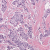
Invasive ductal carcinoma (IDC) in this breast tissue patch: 1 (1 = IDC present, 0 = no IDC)